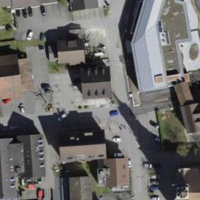
EUNIS habitat code: 54
Species observed at this site:
Streptopelia decaocto
Coloeus monedula